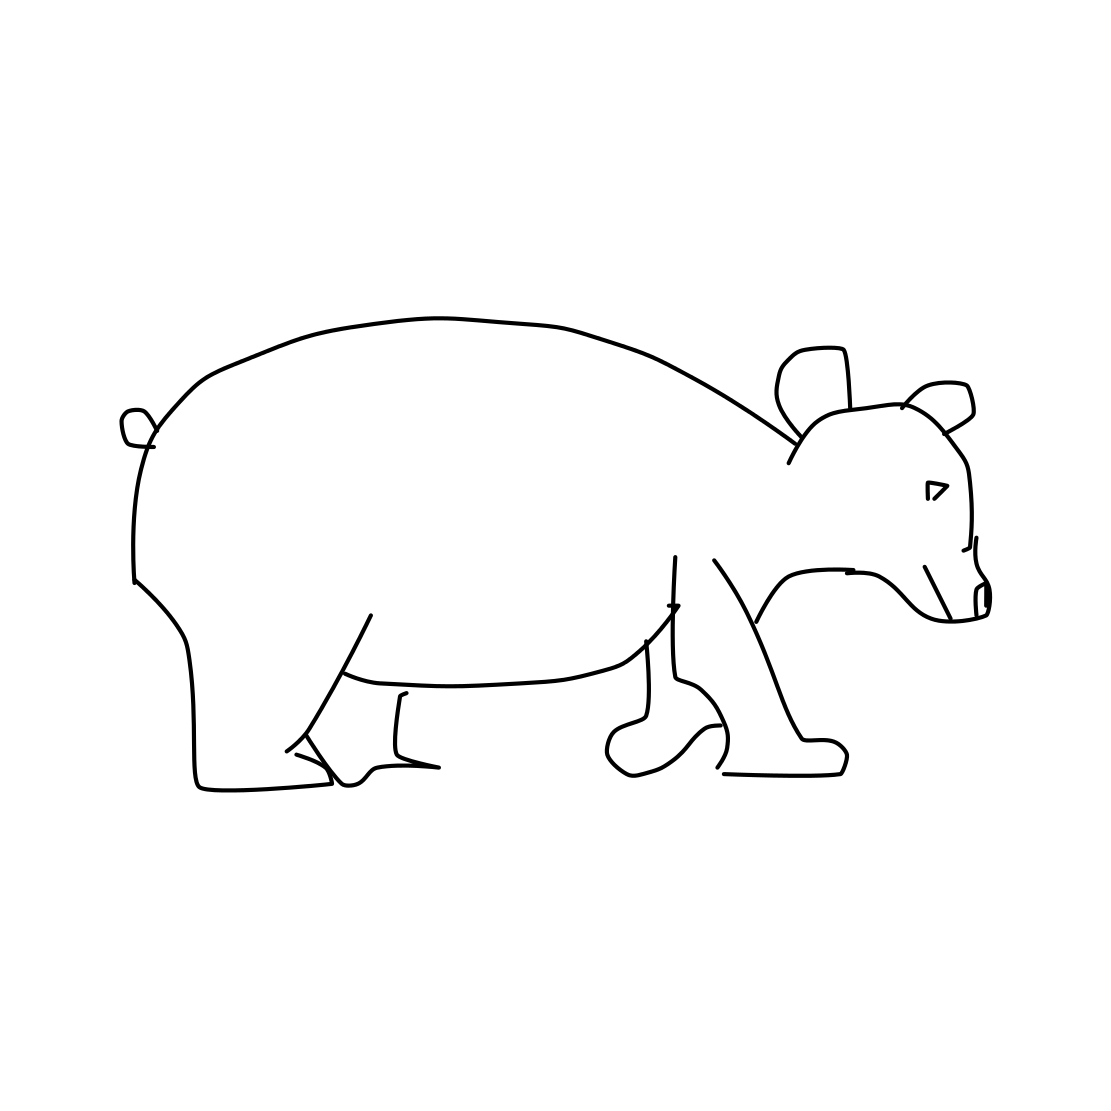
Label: bear (animal)